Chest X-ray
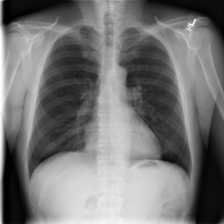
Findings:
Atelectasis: negative
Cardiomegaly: negative
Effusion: negative
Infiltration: negative
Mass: negative
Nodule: negative
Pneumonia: negative
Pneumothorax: negative
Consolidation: negative
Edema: negative
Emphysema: negative
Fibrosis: negative
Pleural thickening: negative
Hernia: negative